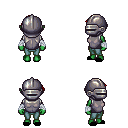
a pixel art fantasy rpg character, female body template, orc, green skin, steel chest armor, teal pants, red long mohawk hairstyle, metal helm, white cloth bandages, black slippers, four views (front, back, left, right), 2x2 character sprite sheet, small pixel art, hard edges, no anti-aliasing